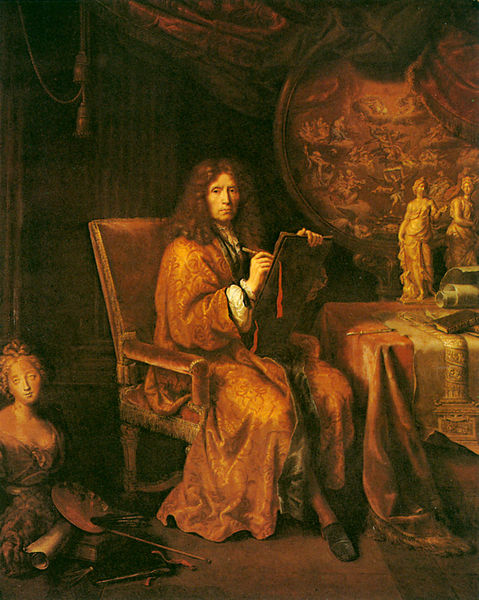
Titel: Selbstbildnis von Pierre Mignard
Künstler: Pierre Mignard
Schlagwörter: dunkel, gemälde, mann, braun, stuhl, säule, säulen, tisch, zimmer, malerei, rock, portrait, tischtuch, vorhang, haare, mantel, sessel, sitzend, locken, statue, perücke, büste, maler, morgenmantel, strumpf, selbstporträt, buch, lehnstuhl, selbstbildnis, schuh, palette, stift, fries, selbstportrait, statuen, papierrolle, schreiben, trotteln, schreiber, büsten, weltkugel, schreibend, selbstbild, palettte